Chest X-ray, PA view. Patient: 74 years old, sex M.
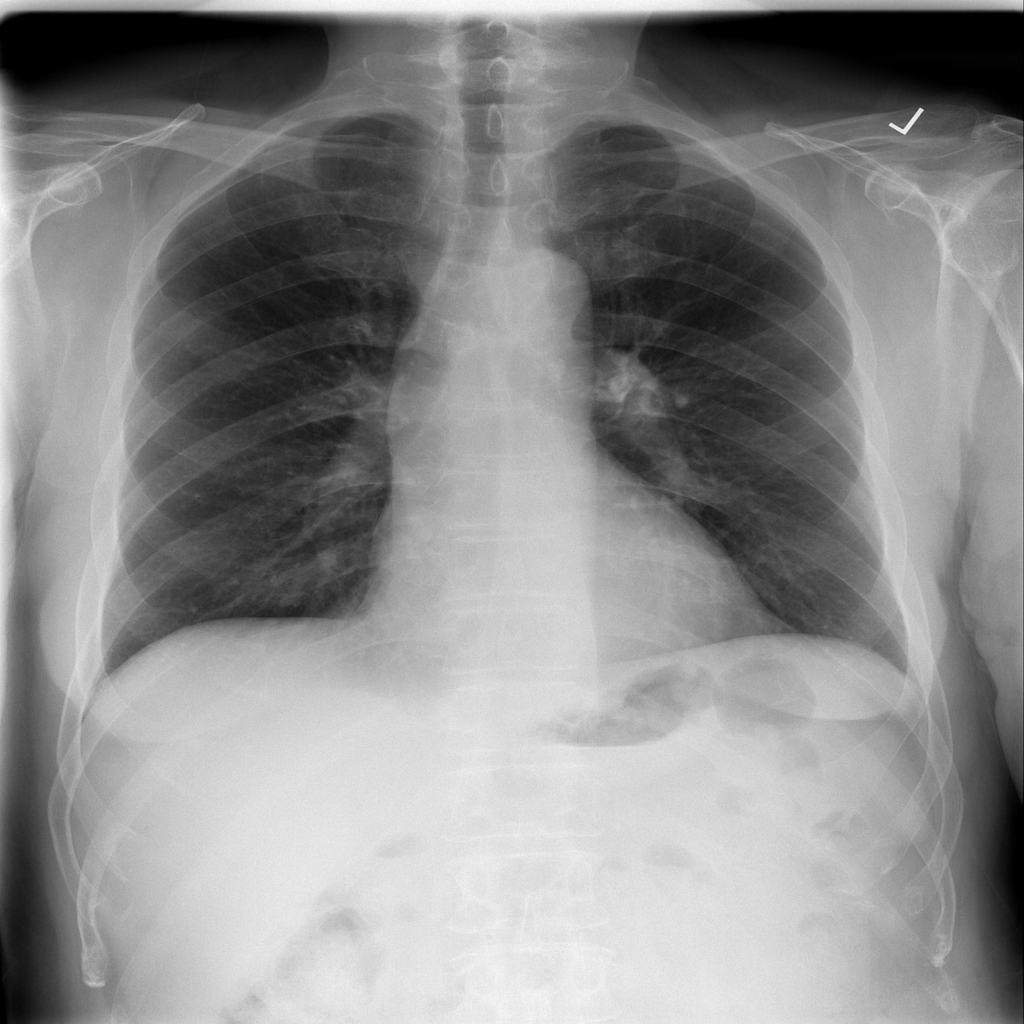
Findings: No Finding